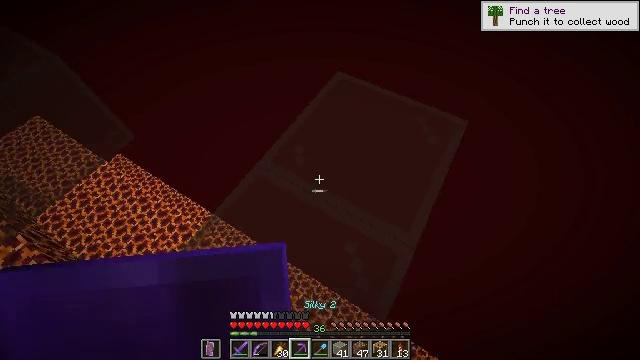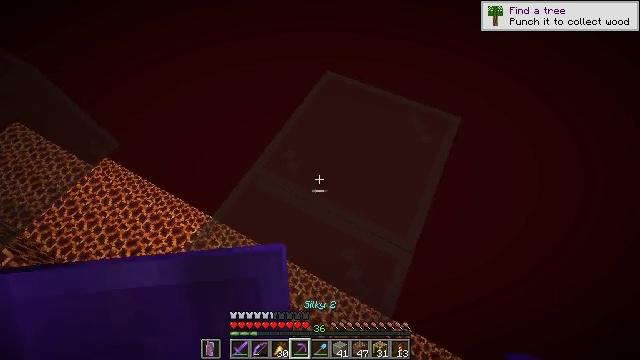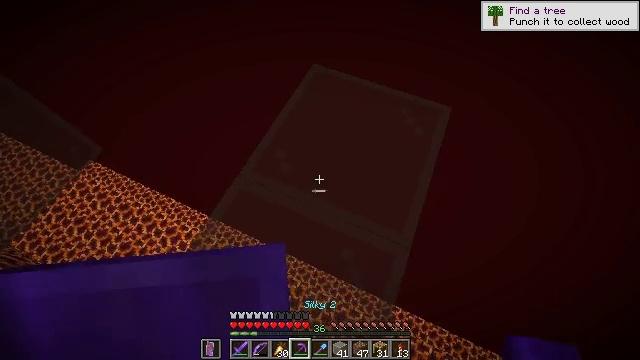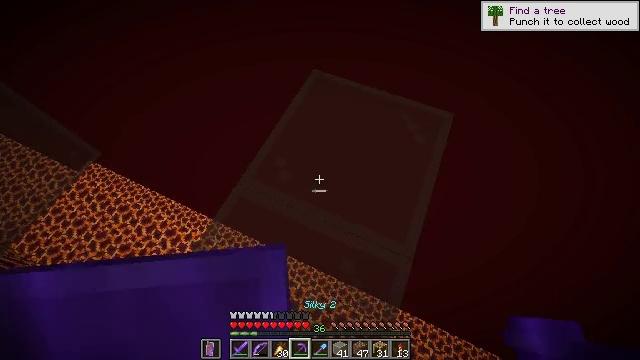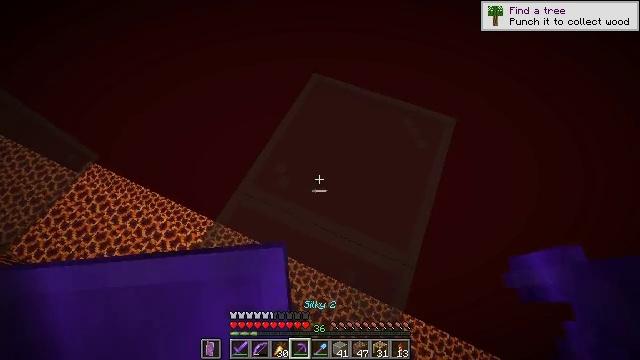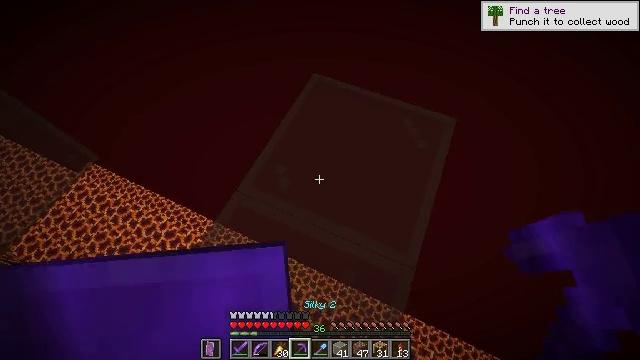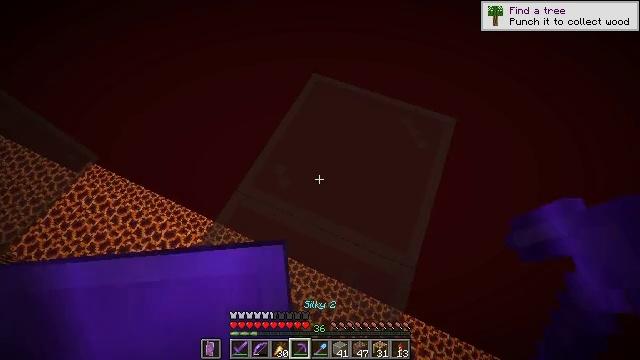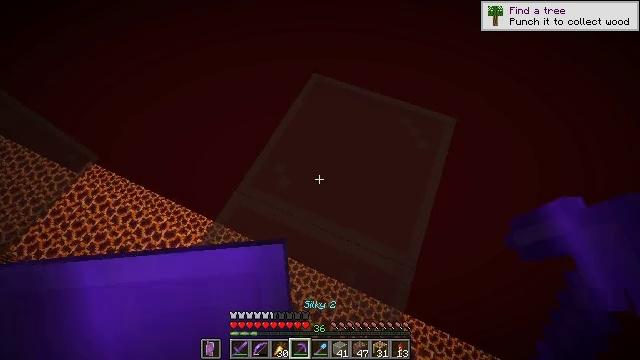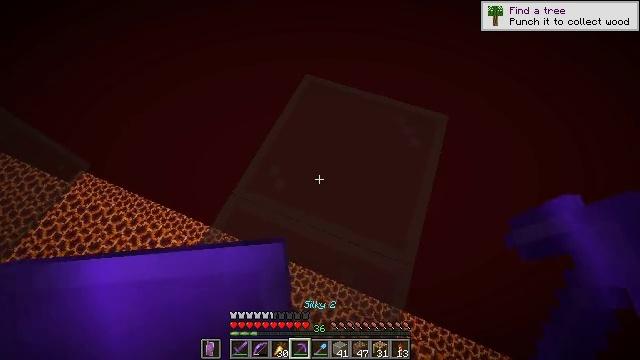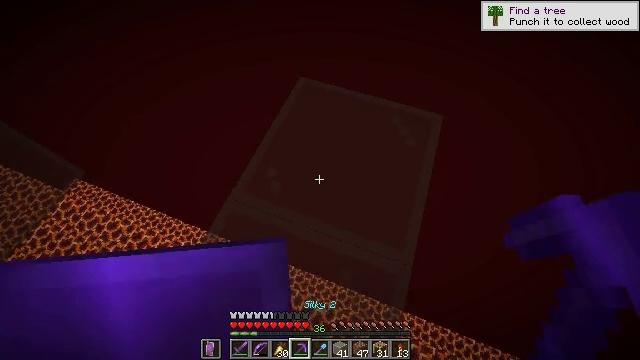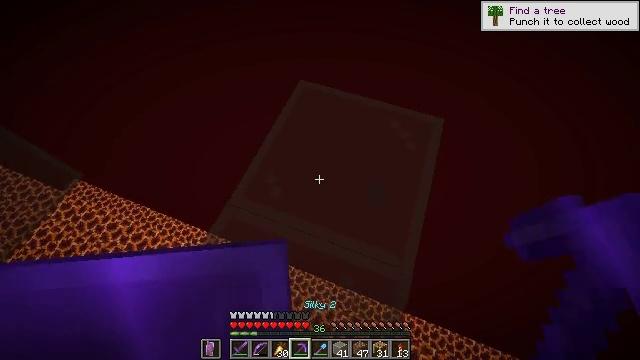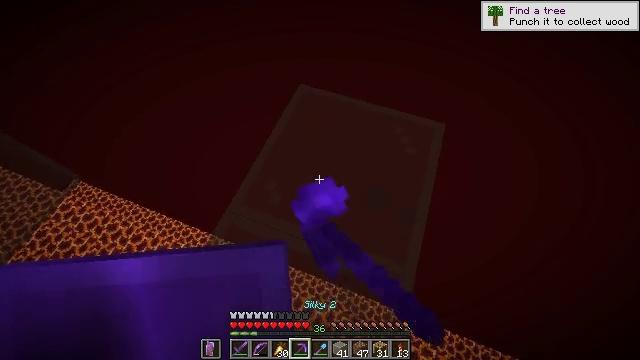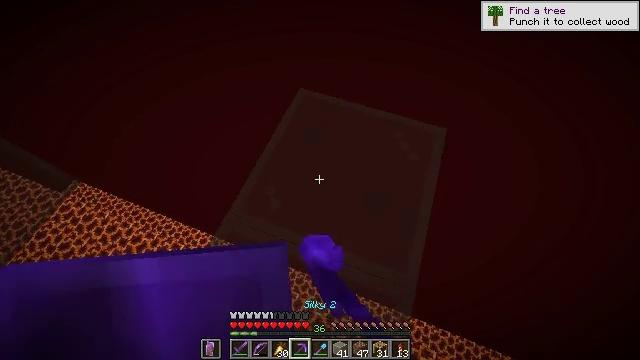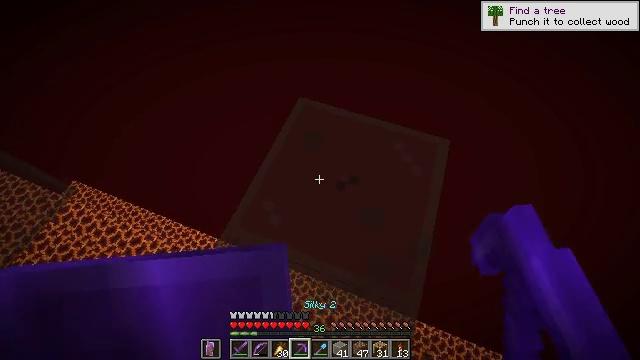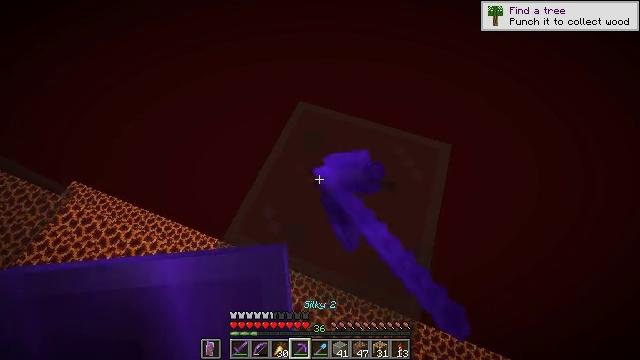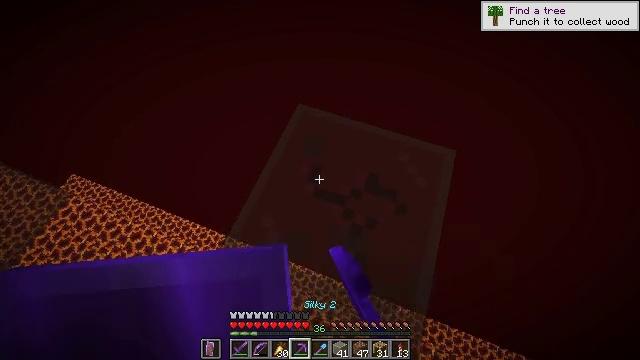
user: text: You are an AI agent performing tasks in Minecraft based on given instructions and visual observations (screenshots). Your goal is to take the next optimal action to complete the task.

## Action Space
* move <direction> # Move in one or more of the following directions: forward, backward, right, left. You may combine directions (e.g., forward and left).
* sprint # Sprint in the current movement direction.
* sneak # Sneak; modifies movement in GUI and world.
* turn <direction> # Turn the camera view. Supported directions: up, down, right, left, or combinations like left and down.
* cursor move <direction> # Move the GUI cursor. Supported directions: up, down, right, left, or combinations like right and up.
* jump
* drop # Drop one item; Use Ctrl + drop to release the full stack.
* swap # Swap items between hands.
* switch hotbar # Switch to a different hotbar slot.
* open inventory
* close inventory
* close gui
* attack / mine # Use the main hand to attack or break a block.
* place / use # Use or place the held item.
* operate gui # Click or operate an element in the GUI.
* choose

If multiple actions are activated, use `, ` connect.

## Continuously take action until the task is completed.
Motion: motion action
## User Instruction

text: Gather white stained glass from a structure.
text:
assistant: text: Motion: move forward, sneak, turn right and down
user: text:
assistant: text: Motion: move forward, sneak, turn right and down
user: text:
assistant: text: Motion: sneak
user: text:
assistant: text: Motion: sneak
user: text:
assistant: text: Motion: sneak
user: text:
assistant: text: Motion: sneak
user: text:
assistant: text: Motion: sneak
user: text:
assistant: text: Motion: sneak, turn right
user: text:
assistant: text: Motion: sneak, turn right
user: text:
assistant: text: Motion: move forward, sneak, attack / mine
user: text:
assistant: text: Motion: move forward, sneak, attack / mine
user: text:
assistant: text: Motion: move forward, sneak, attack / mine
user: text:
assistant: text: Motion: move forward, sneak, attack / mine
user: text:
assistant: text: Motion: move forward, sneak, attack / mine
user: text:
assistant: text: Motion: move forward, sneak, turn down, attack / mine
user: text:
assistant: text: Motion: move forward, sneak, turn down, attack / mine
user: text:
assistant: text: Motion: move forward, sneak, turn down, attack / mine
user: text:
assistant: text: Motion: move forward, sneak, attack / mine
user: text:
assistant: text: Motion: sneak, attack / mine
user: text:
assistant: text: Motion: sneak, attack / mine
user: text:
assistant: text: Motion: sneak, attack / mine
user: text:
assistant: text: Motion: sneak
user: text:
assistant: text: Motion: sneak
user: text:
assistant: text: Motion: sneak
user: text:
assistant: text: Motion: sneak
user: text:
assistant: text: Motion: sneak
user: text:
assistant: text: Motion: sneak
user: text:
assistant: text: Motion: sneak, turn left
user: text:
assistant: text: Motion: sneak, turn left
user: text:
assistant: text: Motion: sneak, turn left